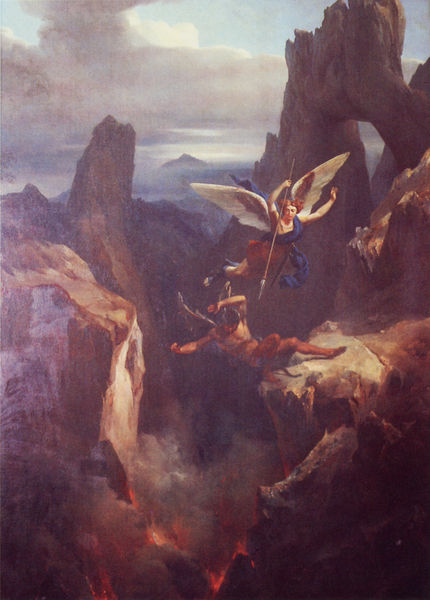
Titel: L'Archange saint Michel terrassant le diable, Der Erzengel Michael schlägt den Teufel nieder
Künstler: Charles Rémond
Standort: Paris
Institution: Saint-Sulpice
Schlagwörter: berg, blau, felsen, feuer, flügel, gemälde, himmel, kampf, mann, nackt, schatten, umhang, weiß, wolken, landschaft, ocker, abend, braun, frau, hintergrund, licht, orange, rot, schleier, schnee, tuch, wolke, beige, malerei, symbolismus, architektur, arm, mord, stein, tod, bild, erde, ferne, horizont, hügel, natur, weite, qualm, rauch, gewand, haare, fliegen, engel, bewölkt, hufe, schwanz, bogen, zwei, schuhe, berge, fels, gebirge, gipfel, farbe, nebel, violett, schlucht, steil, lanze, tiefe, fallen, tor, unscharf, klippe, gemalt, flammen, glut, lava, vulkan, flug, abgrund, schwert, fliegend, bedrohlich, dämon, ölmalerei, sieg, öffnung, verschwommen, dynamisch, hölle, kampfszene, teufel, gefährlich, märchen, fall, sturz, kluft, balu, speer, felsvorsprung, hermes, vertreibung, erzengel, pfeil, pferdefuss, fantasie, satan, luzifer, michael, hades, heinrich, steinbruch, gebirgsformation, gabriel, absturz, ikarus, niedergang, himmelreich, engelsflügel, stoßen, racheengel, angrund, kamof, daedalus, himmelsturz, felsentor, fuessli, zustoßen, verstoß, verstossung, abschießen, kluf, magmar, magna, gestürtzt, gefallener engel, heinrich fuessli, 'fliegen, herunterstoßen